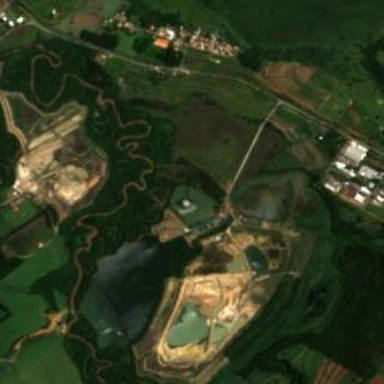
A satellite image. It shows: Quarry area.